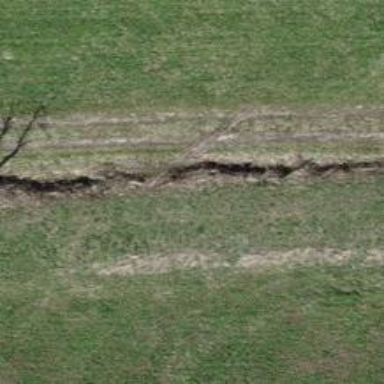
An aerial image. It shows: Ditch in the surroundings.